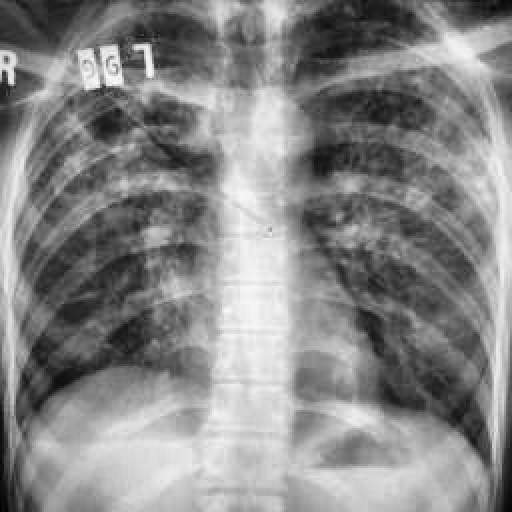
Finding: TUBERCULOSIS